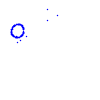
Particle: proton